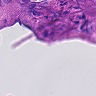
Metastatic tissue present: yes